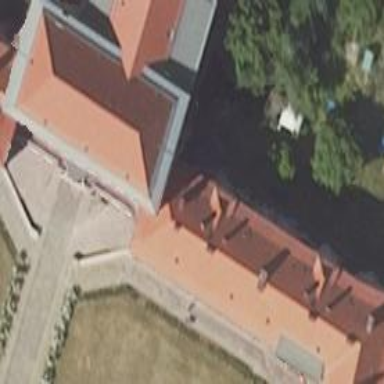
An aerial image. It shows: Building with hipped roof covered in red roof tiles. The building itself is also red in color.